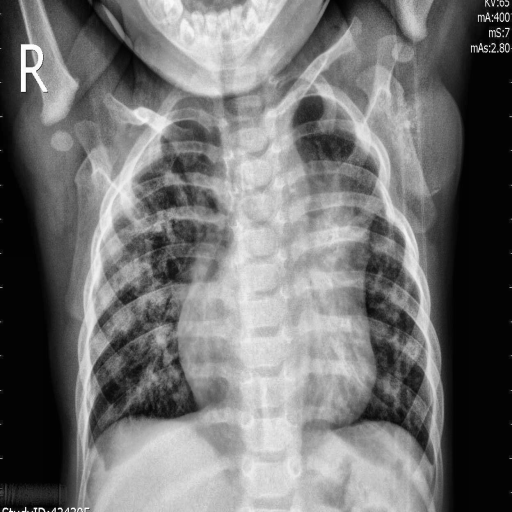
Finding: PNEUMONIA